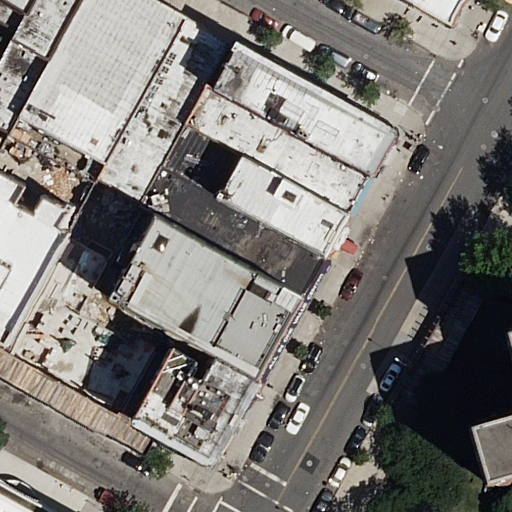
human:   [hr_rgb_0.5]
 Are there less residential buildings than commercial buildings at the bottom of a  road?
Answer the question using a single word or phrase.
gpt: no

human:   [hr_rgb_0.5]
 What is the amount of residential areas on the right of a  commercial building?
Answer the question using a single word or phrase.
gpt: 0

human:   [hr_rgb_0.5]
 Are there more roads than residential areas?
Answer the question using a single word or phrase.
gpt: yes

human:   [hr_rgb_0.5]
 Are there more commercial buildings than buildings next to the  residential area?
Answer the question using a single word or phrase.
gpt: no

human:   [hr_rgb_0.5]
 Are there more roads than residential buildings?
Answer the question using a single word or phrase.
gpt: no

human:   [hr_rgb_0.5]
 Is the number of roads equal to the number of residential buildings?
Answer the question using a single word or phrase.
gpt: no

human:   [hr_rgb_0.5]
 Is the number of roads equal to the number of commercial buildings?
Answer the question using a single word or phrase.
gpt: no

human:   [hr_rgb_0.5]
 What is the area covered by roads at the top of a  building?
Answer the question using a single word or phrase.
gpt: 0m2

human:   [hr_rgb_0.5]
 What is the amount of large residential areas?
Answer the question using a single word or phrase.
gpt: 1

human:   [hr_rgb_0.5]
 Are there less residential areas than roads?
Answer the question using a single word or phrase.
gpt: yes

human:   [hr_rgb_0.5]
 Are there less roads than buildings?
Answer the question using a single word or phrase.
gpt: yes

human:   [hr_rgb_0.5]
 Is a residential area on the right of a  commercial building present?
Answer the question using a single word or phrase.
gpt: no

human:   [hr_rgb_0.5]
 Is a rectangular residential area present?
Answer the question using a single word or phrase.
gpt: yes

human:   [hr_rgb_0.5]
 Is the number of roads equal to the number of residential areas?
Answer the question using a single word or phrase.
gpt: no

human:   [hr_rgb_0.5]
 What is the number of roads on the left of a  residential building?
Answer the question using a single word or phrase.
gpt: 2

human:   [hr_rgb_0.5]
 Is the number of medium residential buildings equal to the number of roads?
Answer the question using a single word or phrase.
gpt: no

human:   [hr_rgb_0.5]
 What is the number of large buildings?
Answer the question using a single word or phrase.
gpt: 3

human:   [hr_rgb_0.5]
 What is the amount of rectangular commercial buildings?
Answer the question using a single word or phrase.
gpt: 0

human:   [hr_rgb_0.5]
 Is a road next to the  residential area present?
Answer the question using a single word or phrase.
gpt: yes

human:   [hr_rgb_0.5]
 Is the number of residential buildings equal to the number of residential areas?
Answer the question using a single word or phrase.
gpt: no

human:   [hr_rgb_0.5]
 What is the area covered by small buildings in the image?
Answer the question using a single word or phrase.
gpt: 164m2

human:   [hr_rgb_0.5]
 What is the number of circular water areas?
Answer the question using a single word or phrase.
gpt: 0

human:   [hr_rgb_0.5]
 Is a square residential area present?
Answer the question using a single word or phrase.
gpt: no

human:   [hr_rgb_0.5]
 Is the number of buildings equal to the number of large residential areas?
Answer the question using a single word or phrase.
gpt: no

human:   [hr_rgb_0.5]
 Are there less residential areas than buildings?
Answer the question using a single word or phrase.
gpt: yes

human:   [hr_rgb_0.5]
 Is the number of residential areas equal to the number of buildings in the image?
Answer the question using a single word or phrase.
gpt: no

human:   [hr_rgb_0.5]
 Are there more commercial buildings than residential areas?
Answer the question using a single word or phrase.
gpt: no

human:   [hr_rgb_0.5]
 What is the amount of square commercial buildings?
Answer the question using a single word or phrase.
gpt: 0

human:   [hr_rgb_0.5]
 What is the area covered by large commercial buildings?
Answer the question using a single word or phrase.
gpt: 0m2

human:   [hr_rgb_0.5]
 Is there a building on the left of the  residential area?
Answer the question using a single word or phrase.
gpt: yes

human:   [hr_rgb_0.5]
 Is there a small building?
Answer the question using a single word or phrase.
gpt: yes

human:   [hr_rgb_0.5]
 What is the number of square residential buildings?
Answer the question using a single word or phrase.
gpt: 0

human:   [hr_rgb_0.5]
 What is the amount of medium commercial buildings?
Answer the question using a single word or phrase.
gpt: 0

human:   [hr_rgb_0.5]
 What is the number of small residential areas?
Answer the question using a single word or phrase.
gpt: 0

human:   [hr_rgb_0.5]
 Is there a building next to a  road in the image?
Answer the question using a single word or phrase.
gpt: yes

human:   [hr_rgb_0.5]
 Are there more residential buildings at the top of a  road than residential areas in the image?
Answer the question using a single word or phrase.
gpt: yes